Aerial crown-view tile of a tropical tree (Barro Colorado Island, Panama), acquired 20250512:
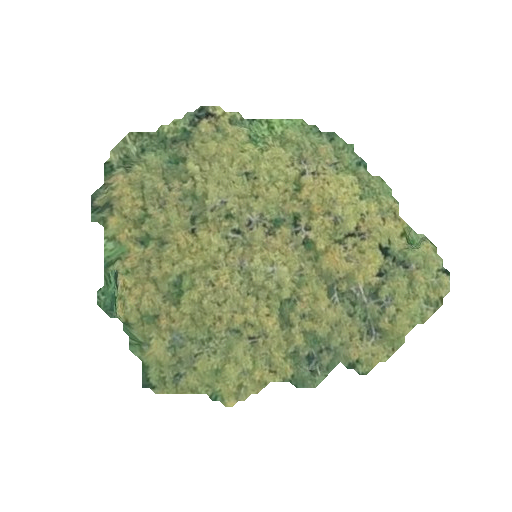
Species: Astronium graveolens
GBIF accepted scientific name: Astronium graveolens
Crown area: 111.202 m²